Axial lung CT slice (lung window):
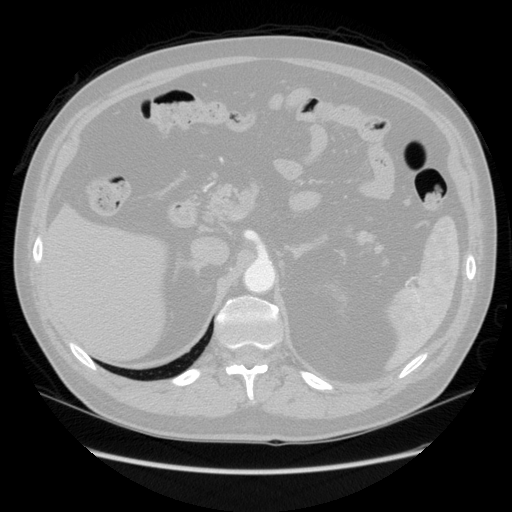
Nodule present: no